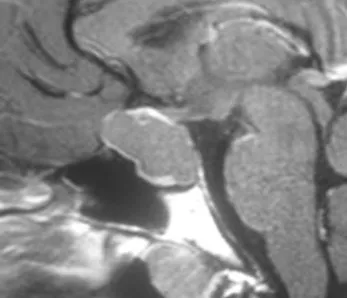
(A and B) Preoperative gadolinium-enhanced T1 weighted MRI: lesion measuring 19 mm vertical length near the optic chiasm, with irregular peripheral enhancement.
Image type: radiology (mri)